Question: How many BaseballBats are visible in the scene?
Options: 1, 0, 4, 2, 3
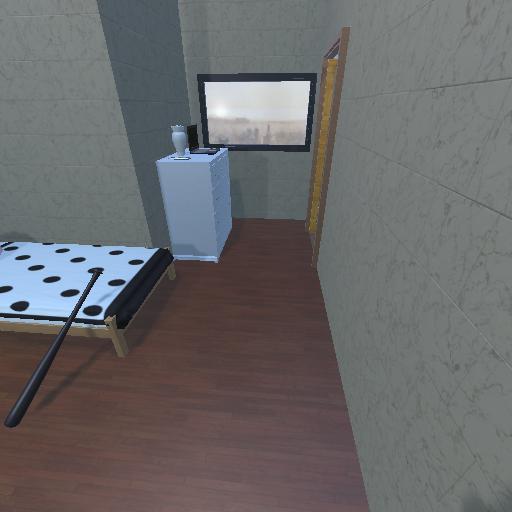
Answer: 1